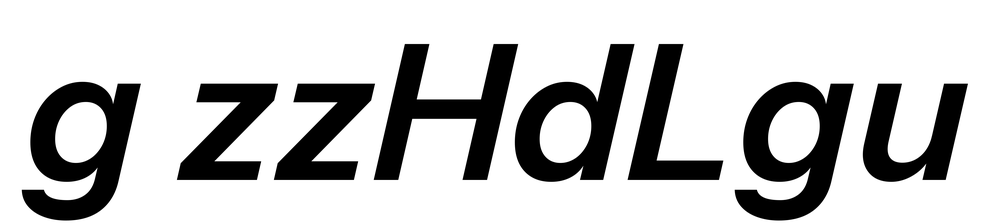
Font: InstrumentSans-Italic_SemiBold_Italic